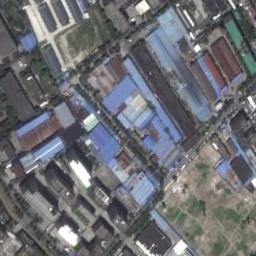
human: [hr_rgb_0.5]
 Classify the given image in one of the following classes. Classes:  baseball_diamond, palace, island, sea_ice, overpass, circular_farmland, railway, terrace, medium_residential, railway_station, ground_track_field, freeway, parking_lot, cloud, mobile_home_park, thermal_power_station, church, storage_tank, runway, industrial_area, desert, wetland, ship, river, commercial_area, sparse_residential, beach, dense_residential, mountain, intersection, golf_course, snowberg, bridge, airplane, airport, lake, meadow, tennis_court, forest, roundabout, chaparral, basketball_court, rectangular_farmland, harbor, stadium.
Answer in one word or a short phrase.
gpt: industrial_area